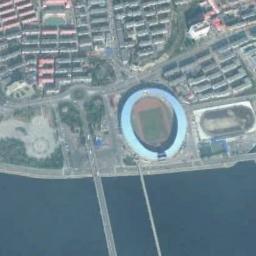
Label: stadium